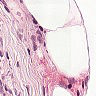
Metastatic tissue present: no